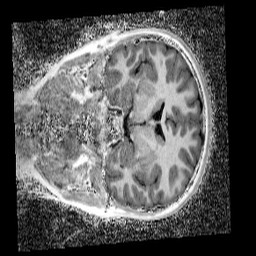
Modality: UNIT1_denoised
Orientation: coronal
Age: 10
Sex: female
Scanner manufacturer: siemens
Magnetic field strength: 3 T
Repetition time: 4 s
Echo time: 0.00299 s